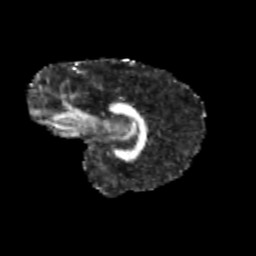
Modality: FA
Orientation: sagittal
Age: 12
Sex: female
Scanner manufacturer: siemens
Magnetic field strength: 3 T
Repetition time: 3.8 s
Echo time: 0.07 s